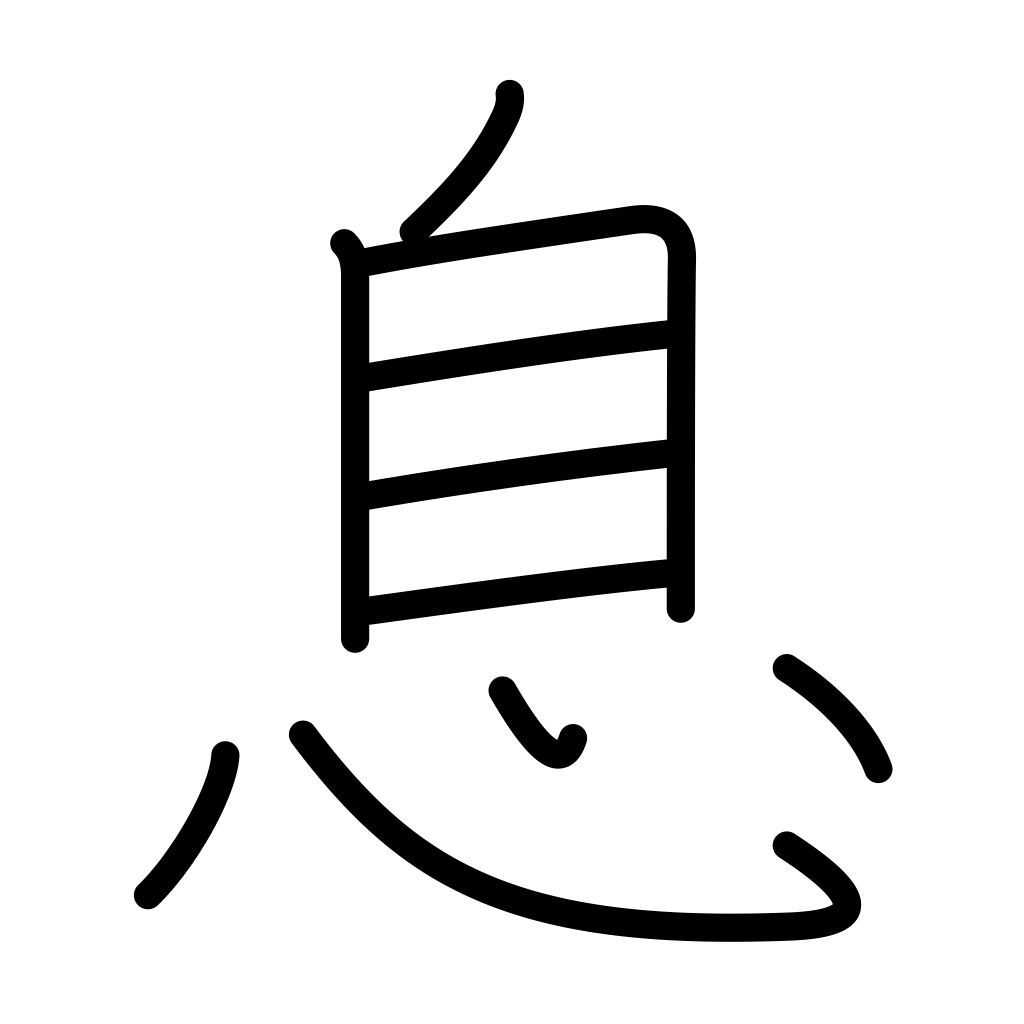
Meaning: breath, respiration, son, nuture, rest, coming to an end